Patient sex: M
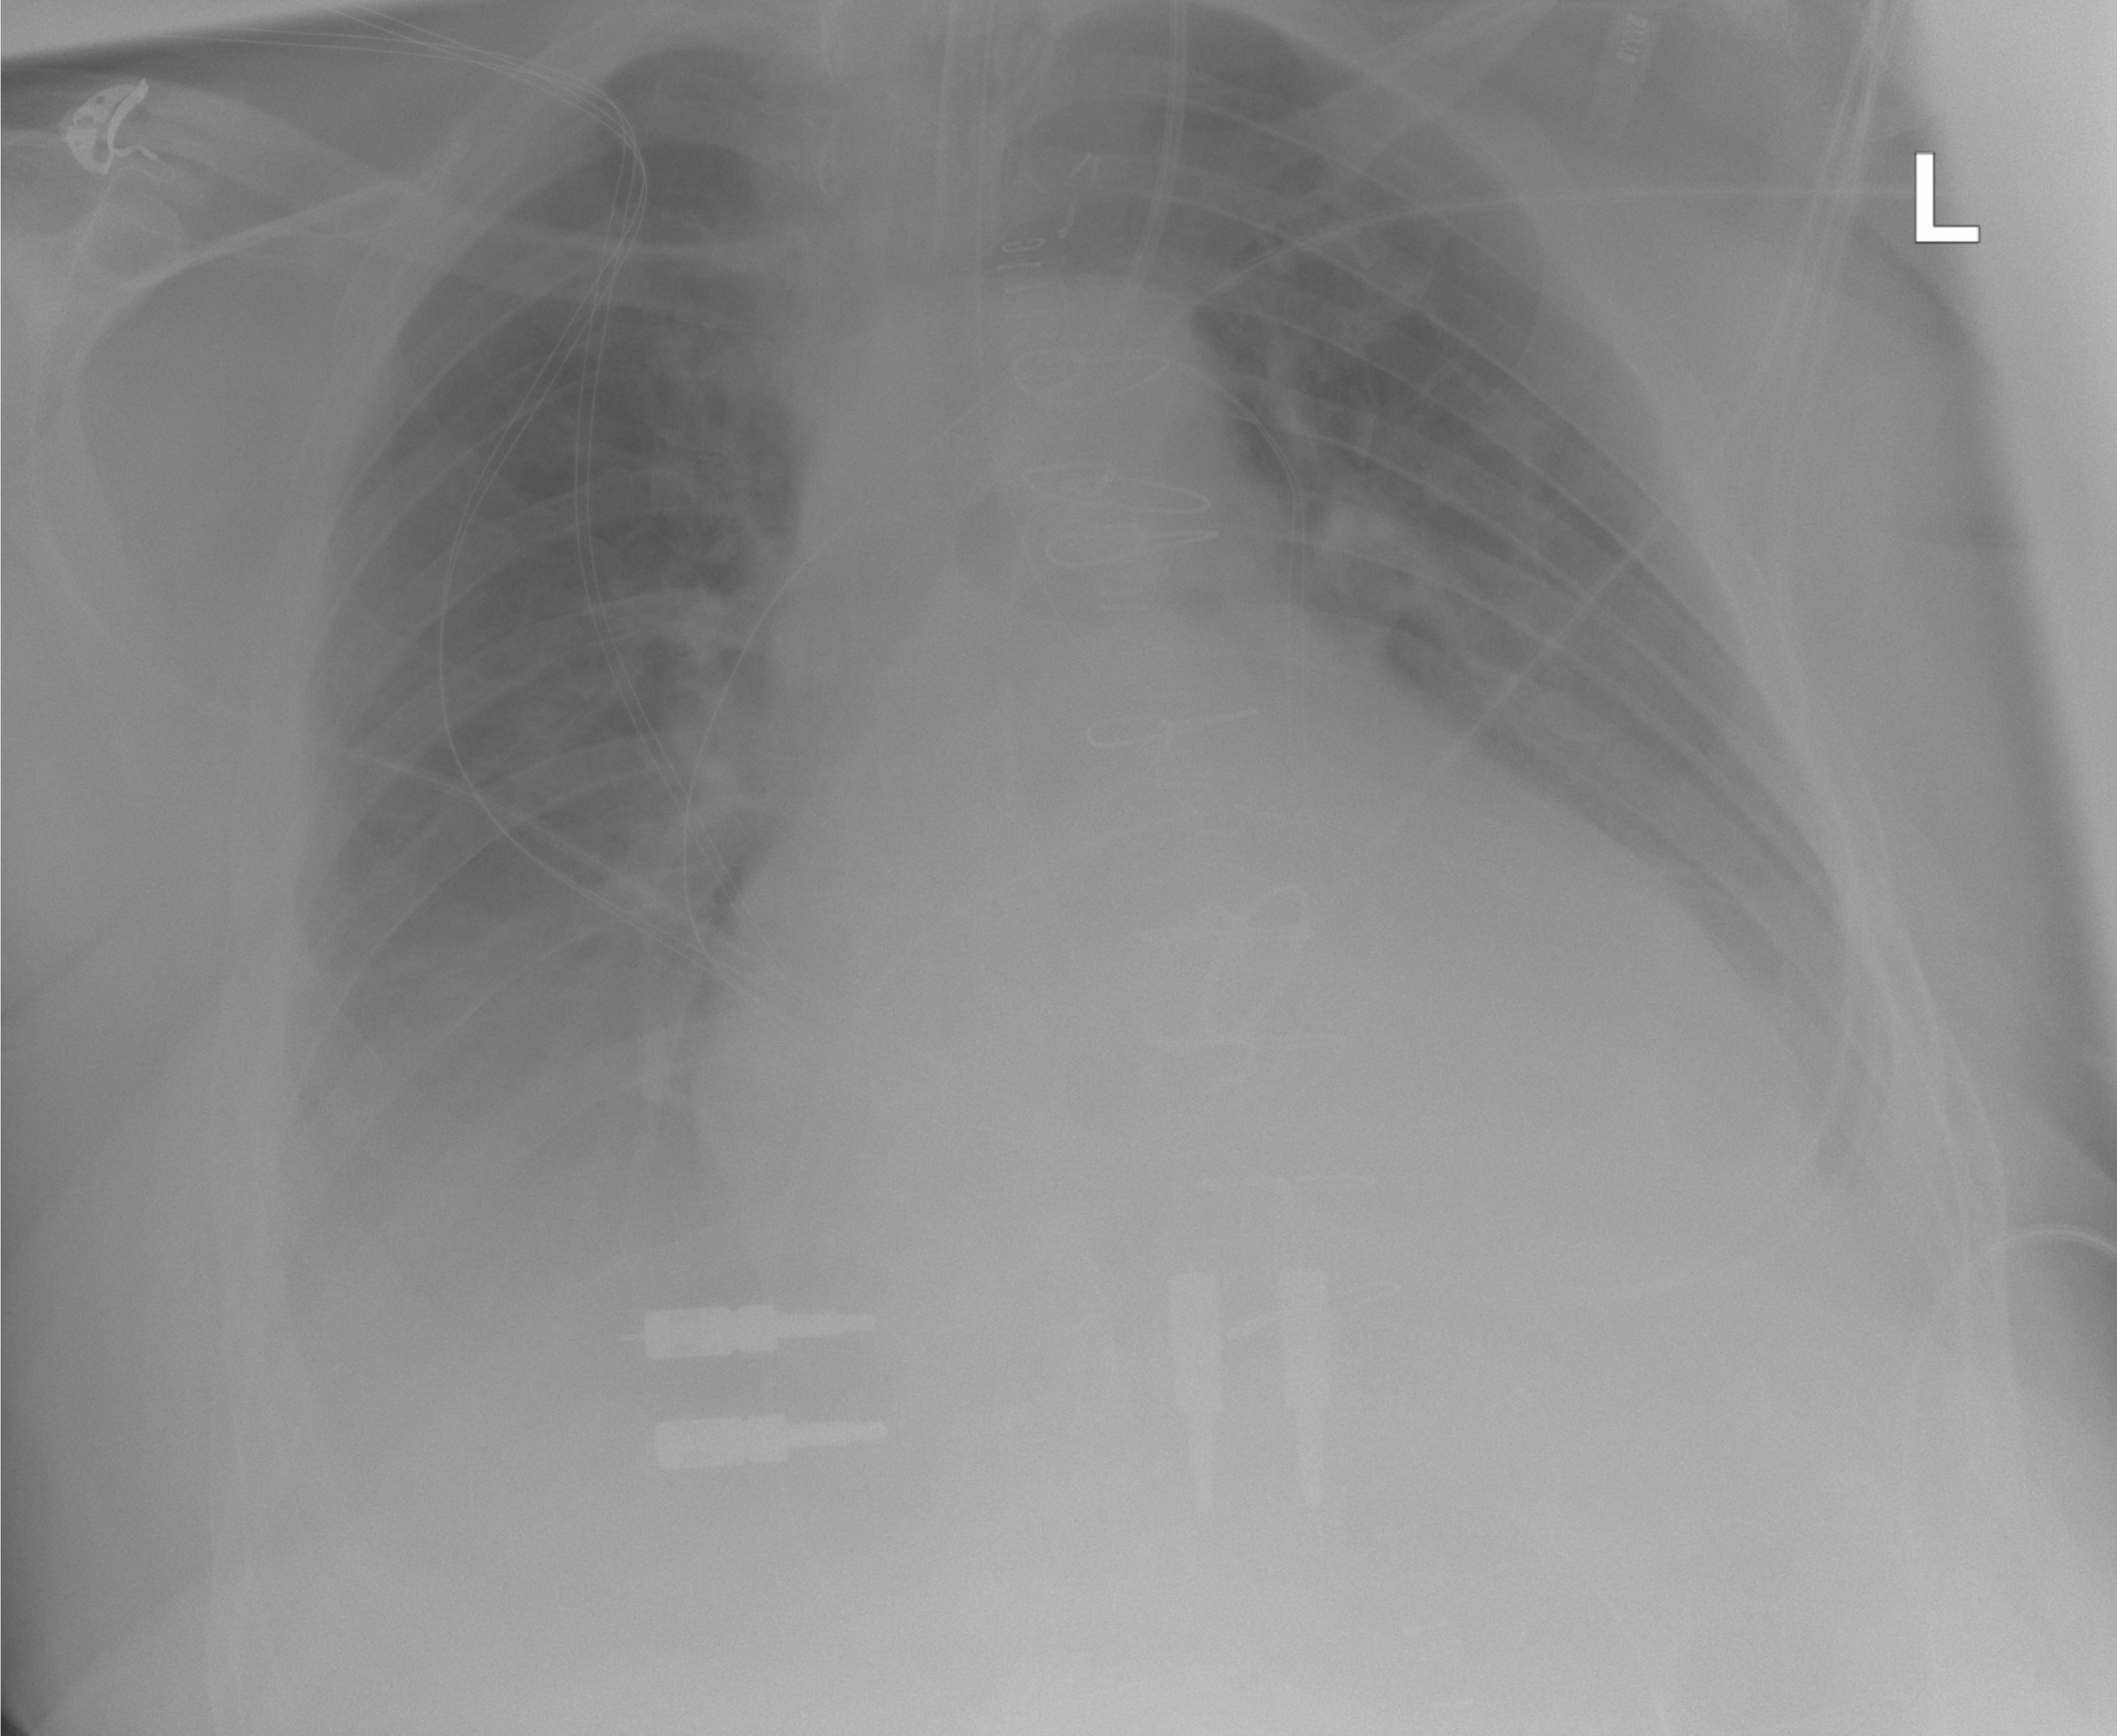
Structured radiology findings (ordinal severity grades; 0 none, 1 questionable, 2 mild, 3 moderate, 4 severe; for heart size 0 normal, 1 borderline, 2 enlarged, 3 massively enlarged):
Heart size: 2
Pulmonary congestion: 1
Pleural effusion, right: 1
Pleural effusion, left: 0
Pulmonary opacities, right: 0
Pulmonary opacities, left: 0
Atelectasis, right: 2
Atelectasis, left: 1